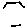
Label: hexagon